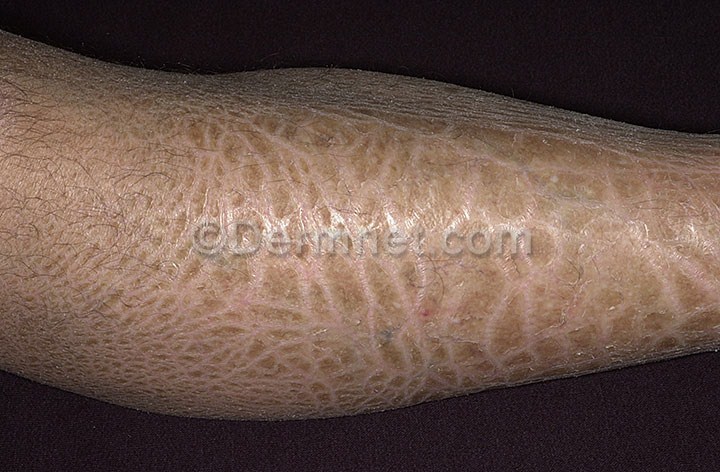
Disease: Atopic Dermatitis Photos